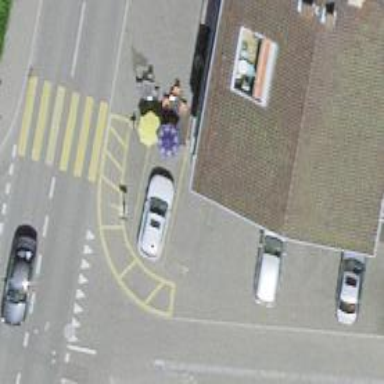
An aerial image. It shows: Post box is visible.